Question: >
<URL>
In the below screenshot till the required content is loaded it displays an image that represents loading. I saw this even while loading web pages first it displays the page loading image and at once the loading image turns to page. How this can be implemented?

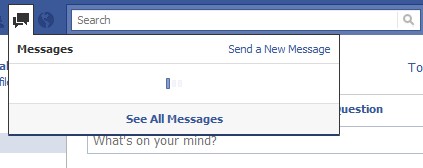
Answer: '''
$.ajaxStart(function(){
$("#loader_with_image").show();
});
$.ajaxComplete(function(){
$("#loader_with_image").hide();
});
'''